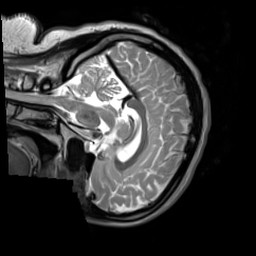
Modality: T2w
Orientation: sagittal
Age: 31
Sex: female
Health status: ill
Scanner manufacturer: siemens
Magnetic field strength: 3 T
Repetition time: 2.8 s
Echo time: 0.326 s